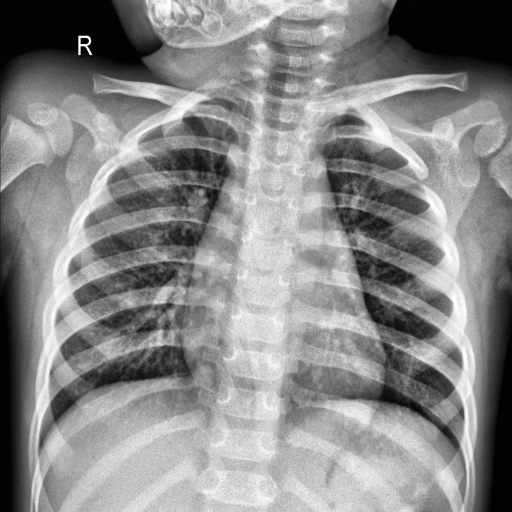
Finding: NORMAL